Question: I use IntelliJ IDEA to create a 3d graphics application, I installed GLSL Support plug-in and that gives me some errors in the glsl code:
'''
1 #version 330
2
3 layout (location = 0) in vec3 position;
4 layout (location = 1) in vec2 uv;
5 layout (location = 2) in vec3 normal;
6
7 out vec3 n;
8 out vec2 uvs;
9 uniform mat4 VP;
10 uniform mat4 M;
11
12 void main()
13 {
14 uvs = uv;
15 n = normalize((vec4(normal, 1.0) * M).xyz);
16 gl_Position = VP * M * vec4(position, 1.0);
17 }
'''
The errors are:
Lines 3,4,5: Expected a type specifier, Expected and identifier, Missing ')' after function prototype, Unexpected token ')', Unexpected token '='.
The shader don't work in the app so i guess its something wrong with it, but I can't see what.
Here is a screenshot:

What am I doing wrong ?
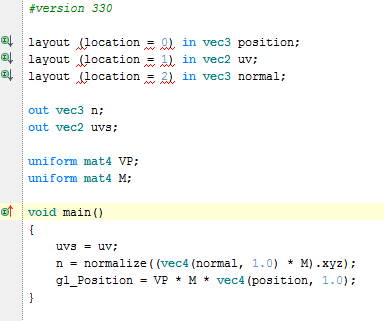
Answer: The GLSL support plugin was last updated in 2012, and the 'layout (location = 0)' syntax seems to be a fairly new feature in GLSL. Most likely the plugin is simply unable to parse the syntax, and the reason why your shader doesn't work is not related to the highlighting that you see.